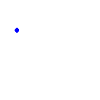
Particle: pion